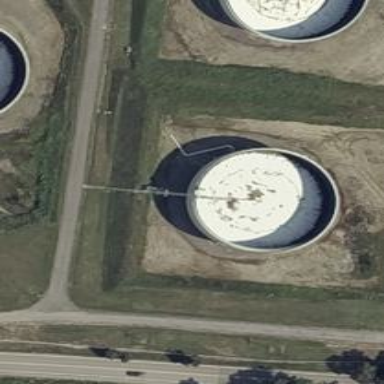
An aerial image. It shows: Building with storage tank.